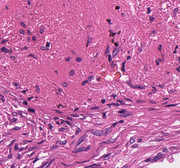
Tumor epithelial tissue: no
Tumor-associated stroma tissue: yes
Normal tissue: no